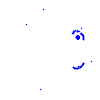
Particle: electron